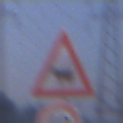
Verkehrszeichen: ViehtriebRechts
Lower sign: Geschwindigkeit40
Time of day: SunriseSunset
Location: Outdoor (Nature)
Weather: Clear
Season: NotSpecified
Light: Natural